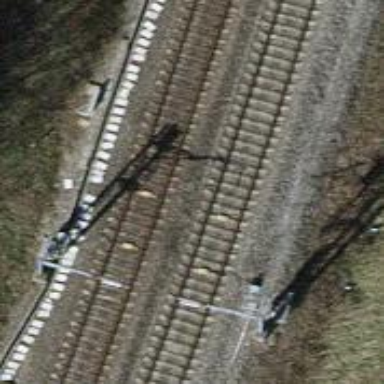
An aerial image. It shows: Railway signal.